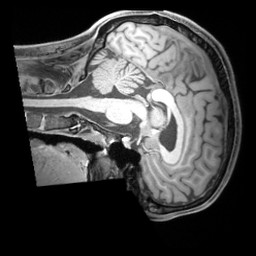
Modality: T1w
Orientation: sagittal
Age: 26
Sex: male
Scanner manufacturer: siemens
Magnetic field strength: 3 T
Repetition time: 1.97 s
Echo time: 0.00206 s